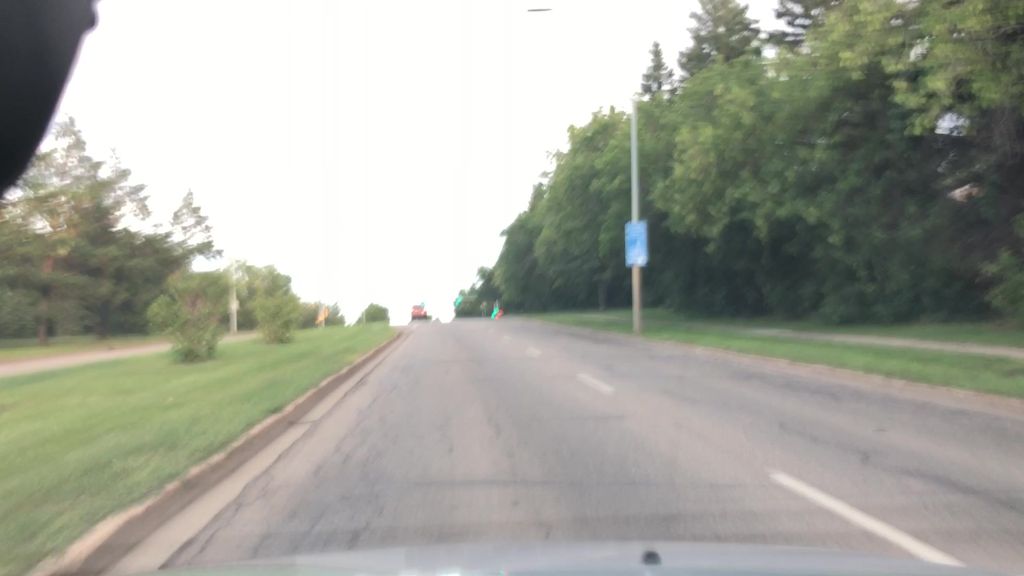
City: edmonton